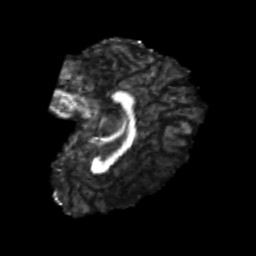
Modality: FA
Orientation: sagittal
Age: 25
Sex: female
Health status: healthy
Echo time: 0.074 s